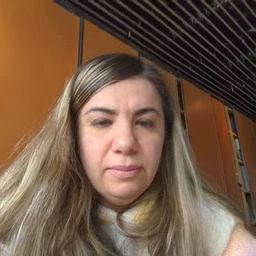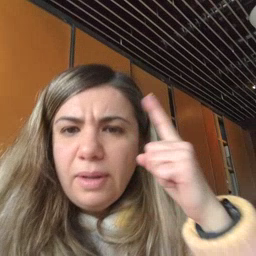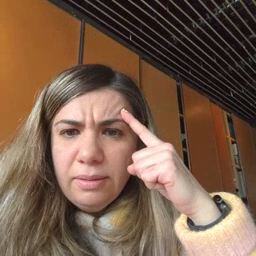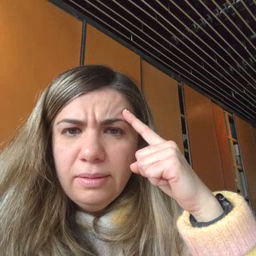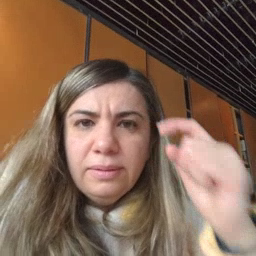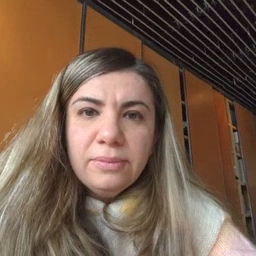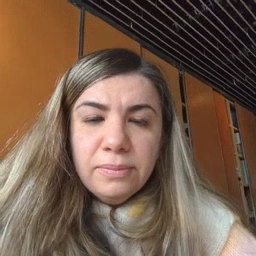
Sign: think